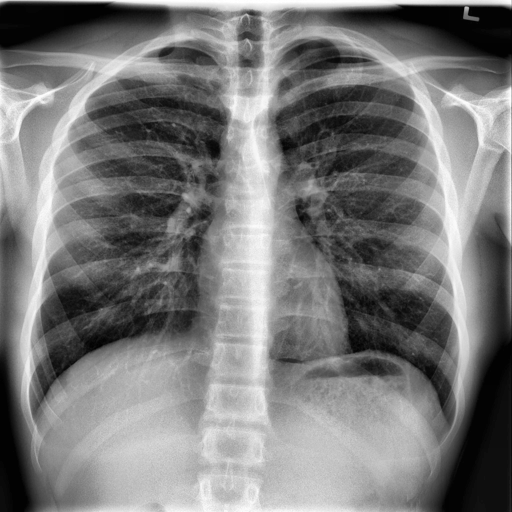
Finding: NORMAL